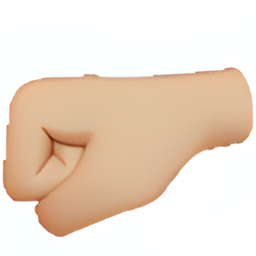
Name: left facing fist
Emoji: 🤛🏼
Group: People & Body
Sub-group: hand-fingers-closed